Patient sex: M
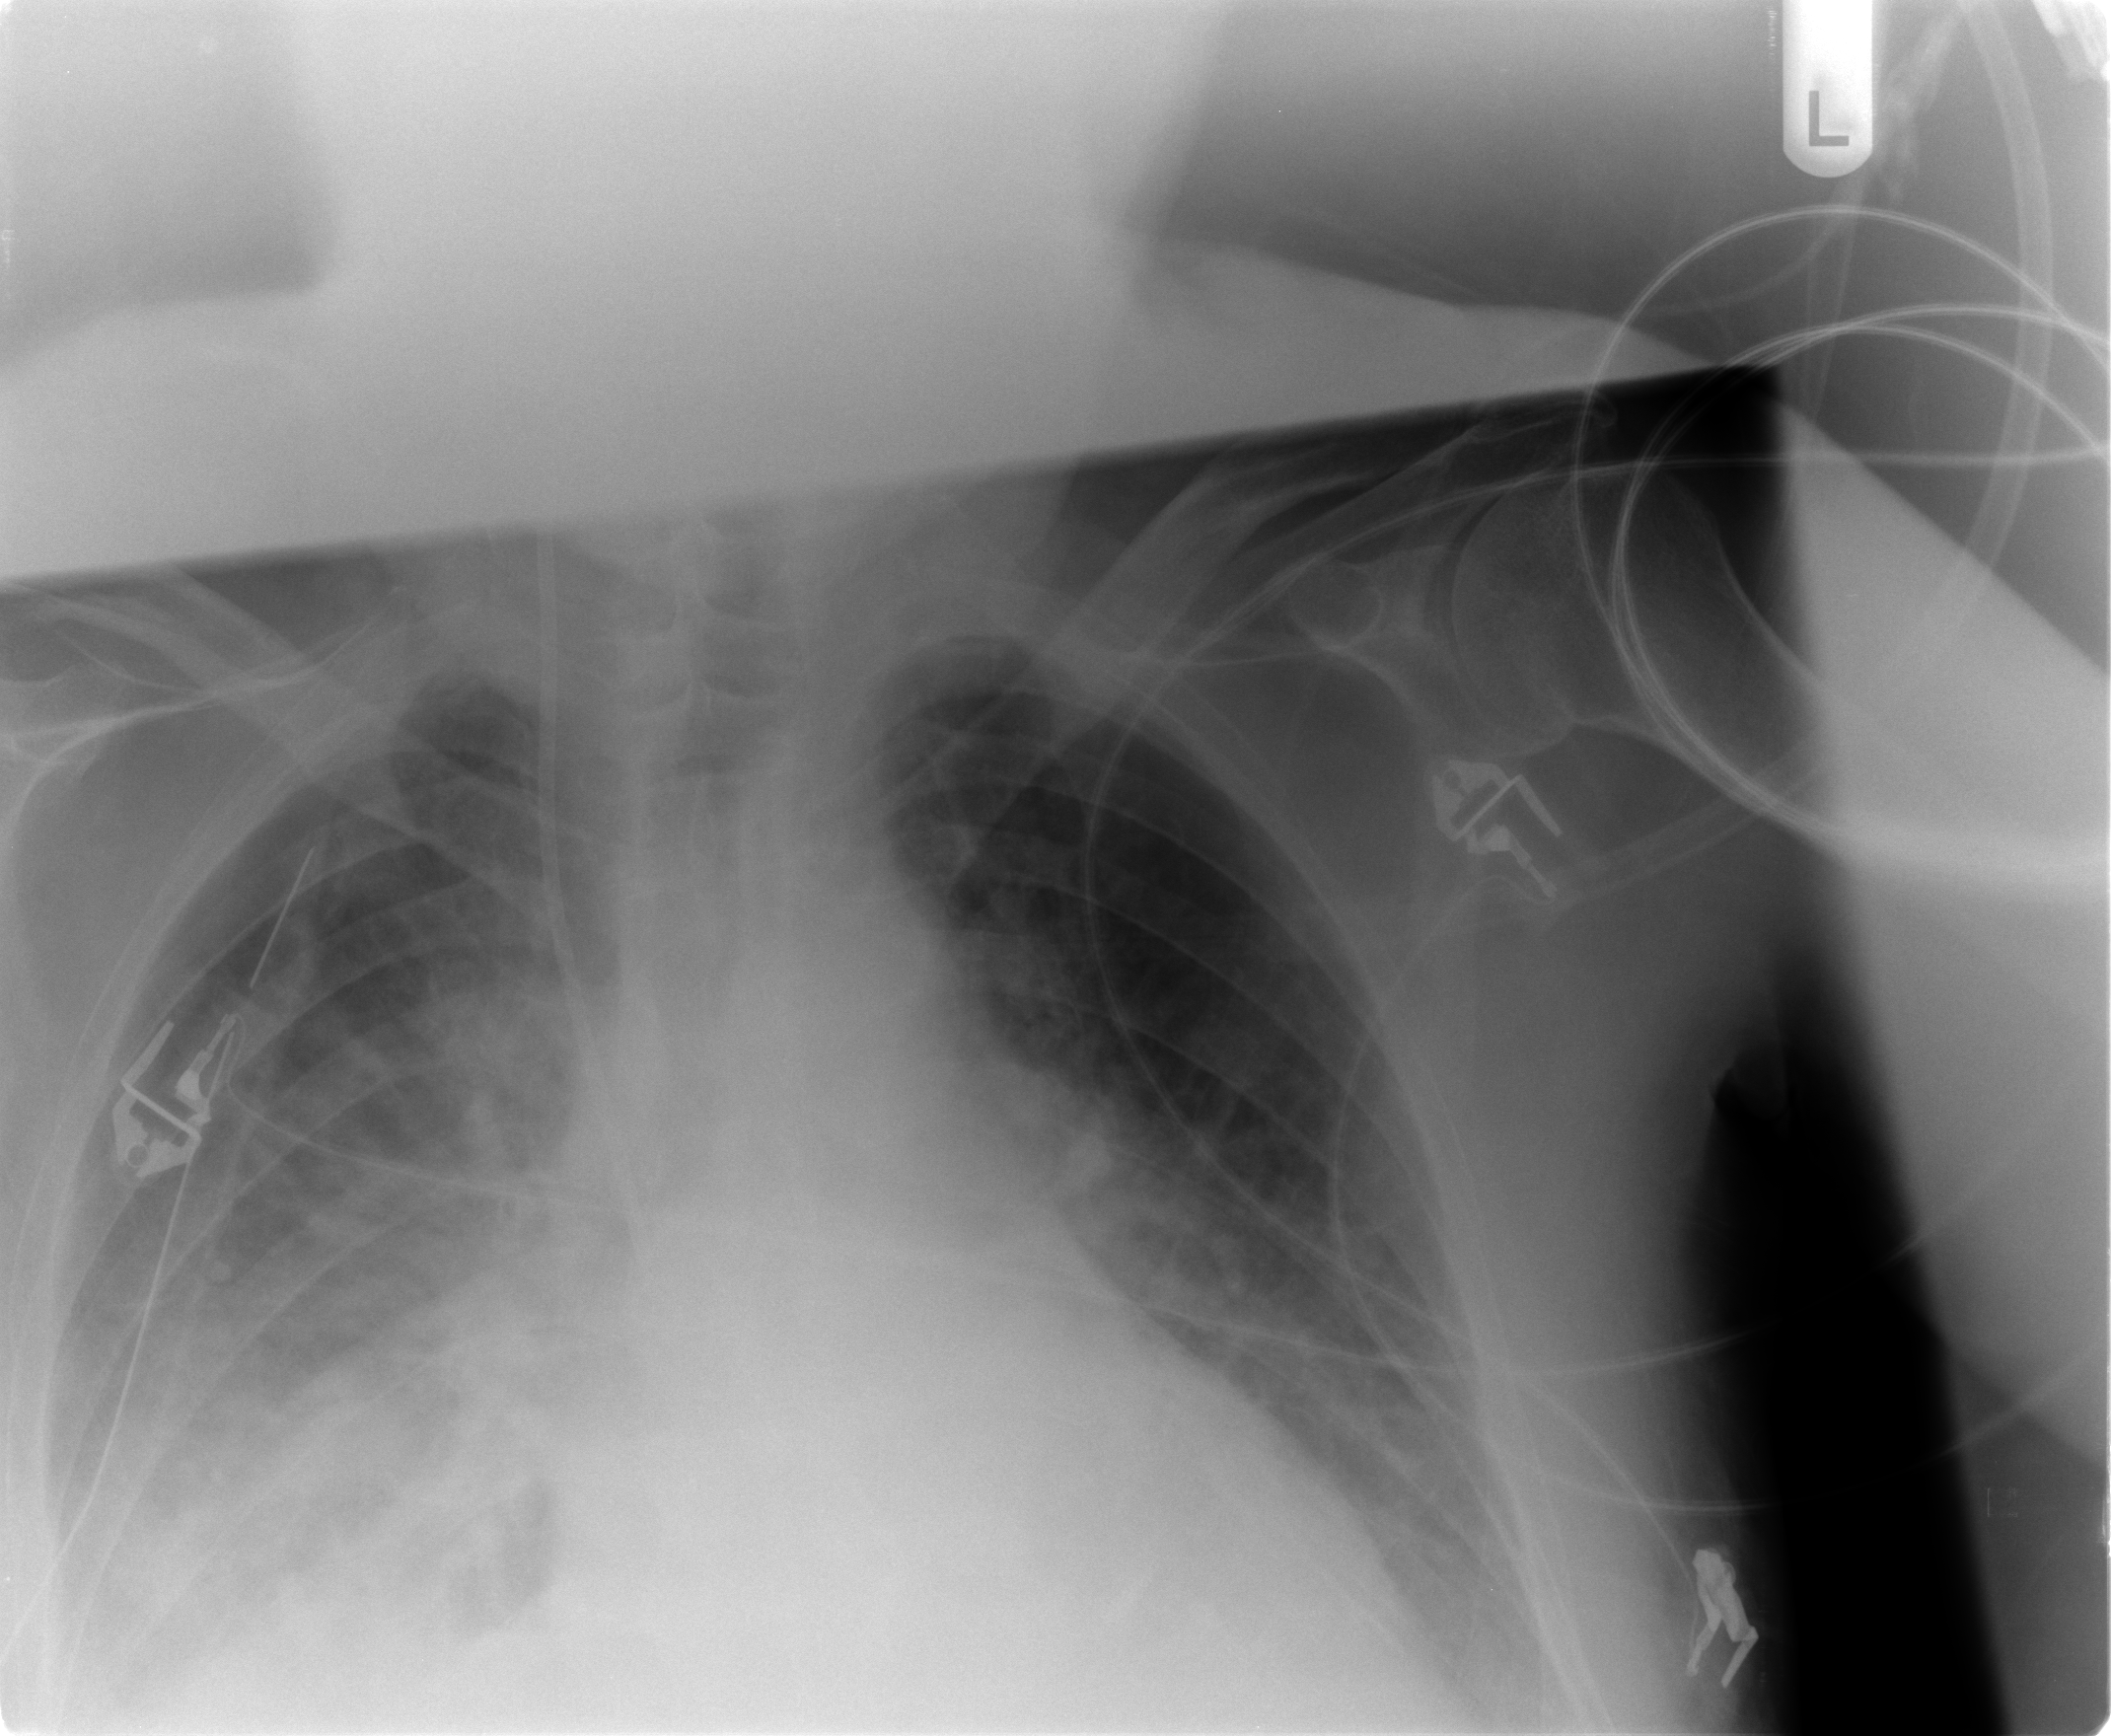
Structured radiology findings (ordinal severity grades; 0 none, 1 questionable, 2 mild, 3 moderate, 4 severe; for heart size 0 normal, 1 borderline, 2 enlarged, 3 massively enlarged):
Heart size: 0
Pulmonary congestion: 2
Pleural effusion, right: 2
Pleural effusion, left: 0
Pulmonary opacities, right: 3
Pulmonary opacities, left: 0
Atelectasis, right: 2
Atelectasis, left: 0